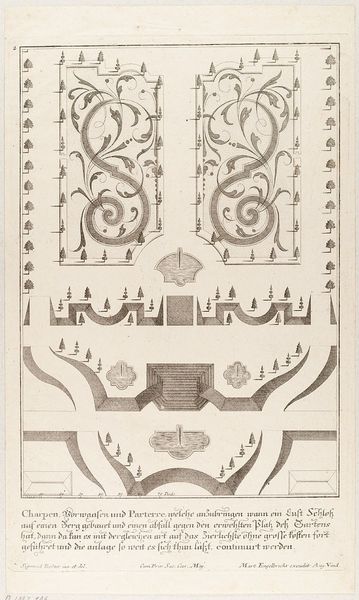
Titel: Gartenparterre
Künstler: Martin Engelbrecht
Standort: Hamburg
Institution: Museum für Kunst und Gewerbe Hamburg
Schlagwörter: baum, bäume, frankreich, zeichnung, barock, strauch, wege, renaissance, brunnen, garten, springbrunnen, schrift, papier, grafik, graphik, platz, treppe, treppen, symmetrie, ornamente, deutsch, fotografie, photographie, berlin, druckgraphik, druckgrafik, radierung, stich, entwurf, zentral, beete, blumenbeet, plan, gärten, fontaine, skizzen, kupferstich, design, grundriss, barrock, blueprint, parks, reproduktionen, barockzeit, barockzeitalter, druckerzeugnisse, sträucher, gebäudes, ornamentstich, vorlageblätter